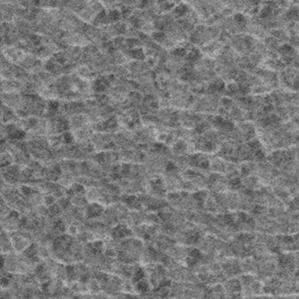
Label: frost